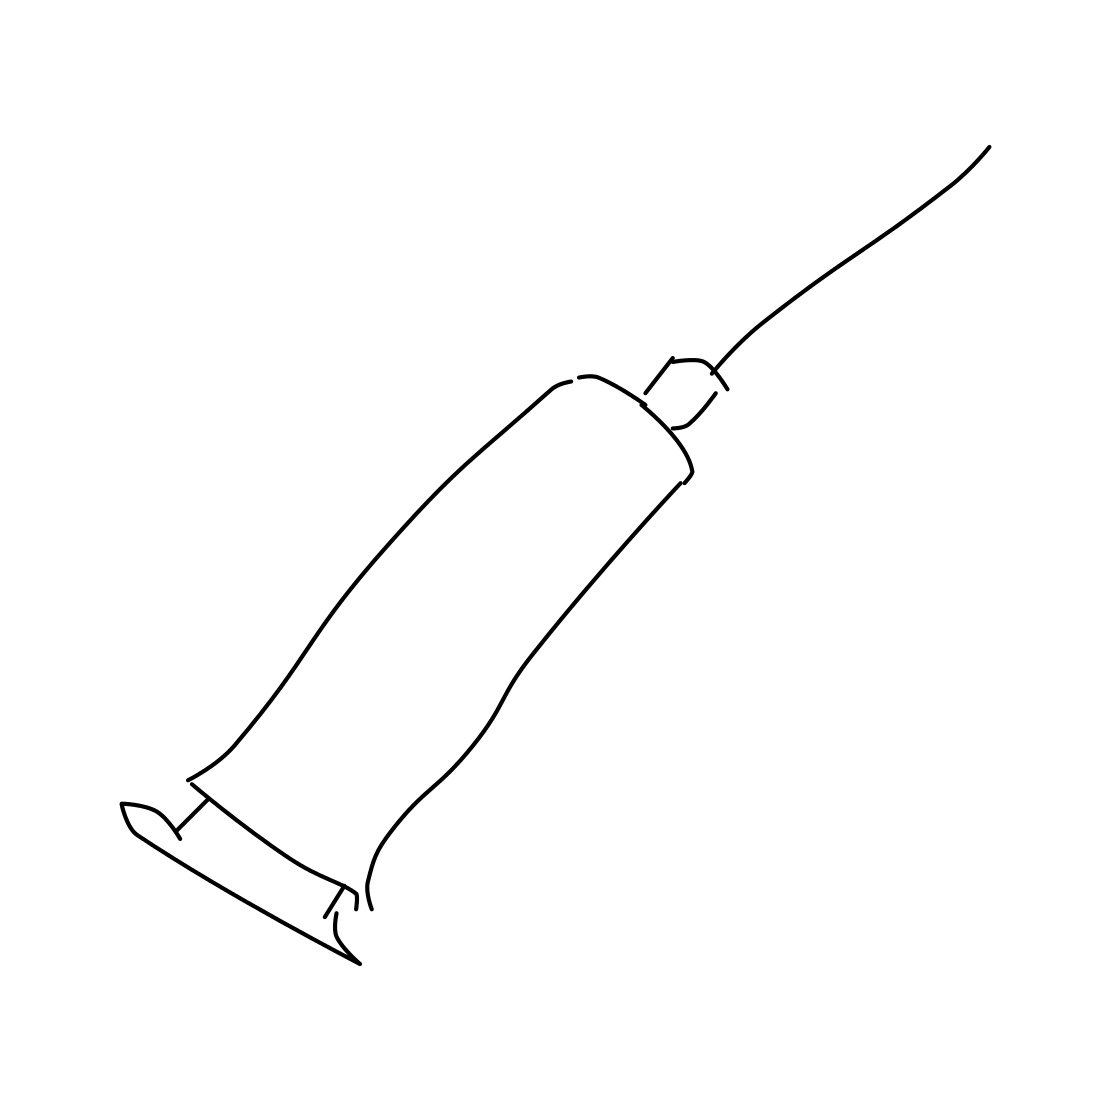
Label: syringe